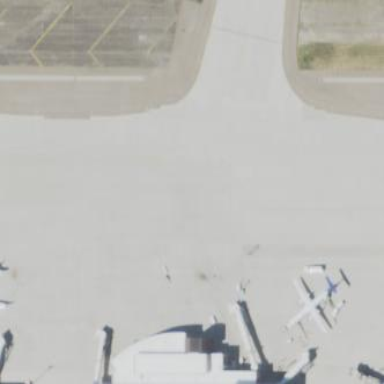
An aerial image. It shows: Apron at the airport.